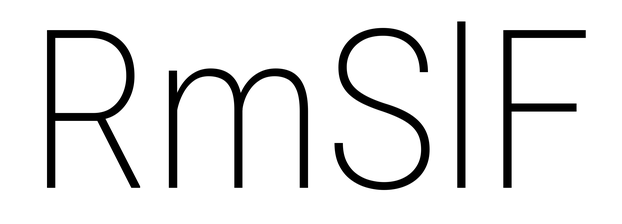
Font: Roboto_Condensed_ExtraLight